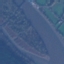
Land use / land cover: River